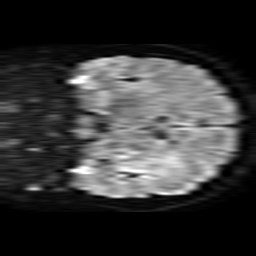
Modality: TRACE
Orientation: coronal
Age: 40
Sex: female
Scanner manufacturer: philips
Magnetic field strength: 1.5 T
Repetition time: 3.643 s
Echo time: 0.09255 s